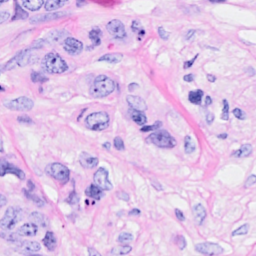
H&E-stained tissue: Breast